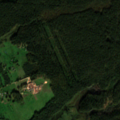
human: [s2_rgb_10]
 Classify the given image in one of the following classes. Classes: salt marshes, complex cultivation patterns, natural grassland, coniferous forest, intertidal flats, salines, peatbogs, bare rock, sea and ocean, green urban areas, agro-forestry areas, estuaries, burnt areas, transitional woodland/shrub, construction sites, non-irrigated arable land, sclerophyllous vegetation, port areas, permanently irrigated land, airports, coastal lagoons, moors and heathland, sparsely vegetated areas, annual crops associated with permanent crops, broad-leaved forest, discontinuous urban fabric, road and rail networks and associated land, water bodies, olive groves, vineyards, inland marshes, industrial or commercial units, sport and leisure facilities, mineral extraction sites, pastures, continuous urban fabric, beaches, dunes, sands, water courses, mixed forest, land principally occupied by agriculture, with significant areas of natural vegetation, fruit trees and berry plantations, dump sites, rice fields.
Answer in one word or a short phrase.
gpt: discontinuous urban fabric, complex cultivation patterns, coniferous forest, mixed forest